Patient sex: M
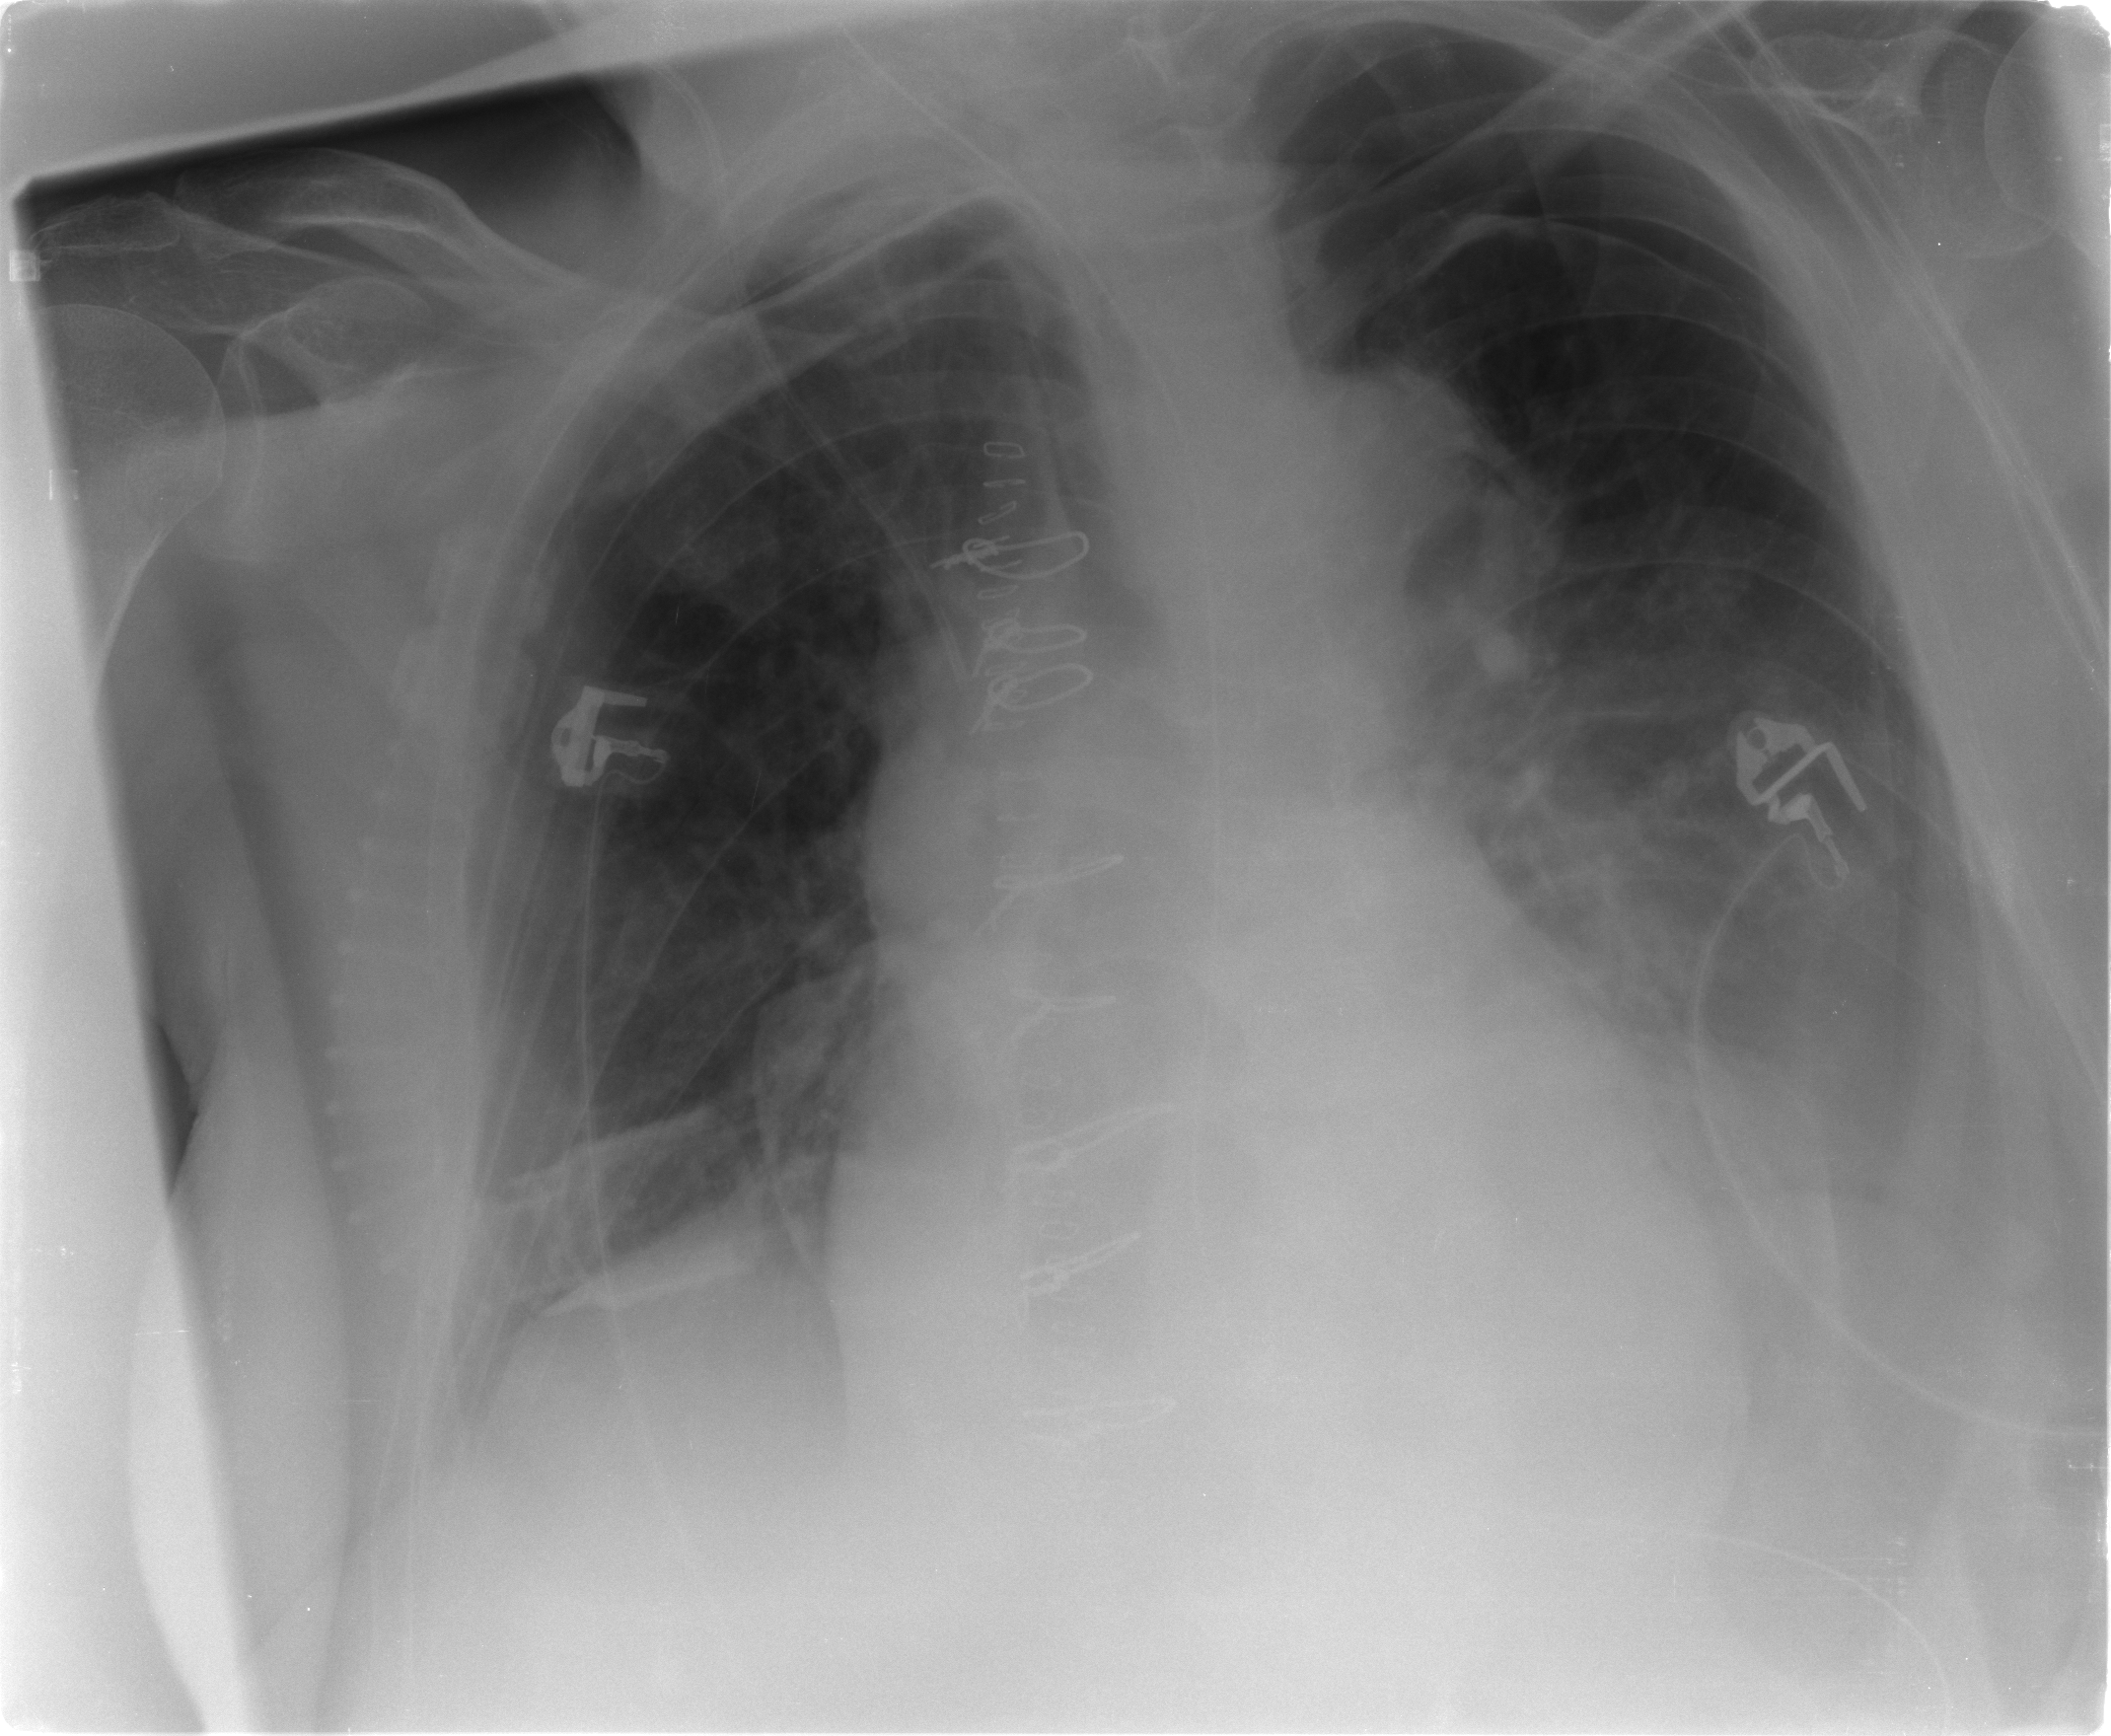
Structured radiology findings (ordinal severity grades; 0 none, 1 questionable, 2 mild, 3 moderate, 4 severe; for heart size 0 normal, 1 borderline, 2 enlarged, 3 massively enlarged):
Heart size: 2
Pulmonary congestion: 2
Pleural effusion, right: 1
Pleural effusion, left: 2
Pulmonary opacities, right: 0
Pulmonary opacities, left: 0
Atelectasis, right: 0
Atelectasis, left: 2